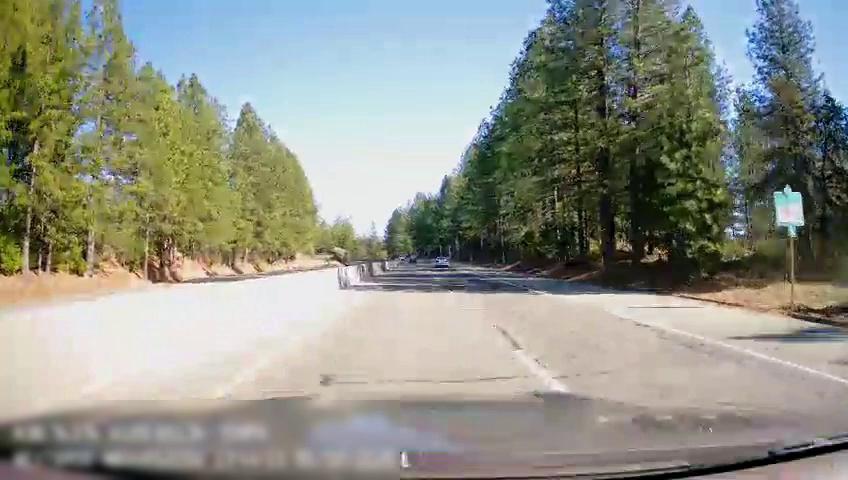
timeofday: Day
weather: Sunny
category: Drivable Space
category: Drivable Space
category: Vehicles | Car
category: Lanes | Alternate Lane
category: Lanes | Current Lane
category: Lanes | Alternate Lane
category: Traffic | Signs